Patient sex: M
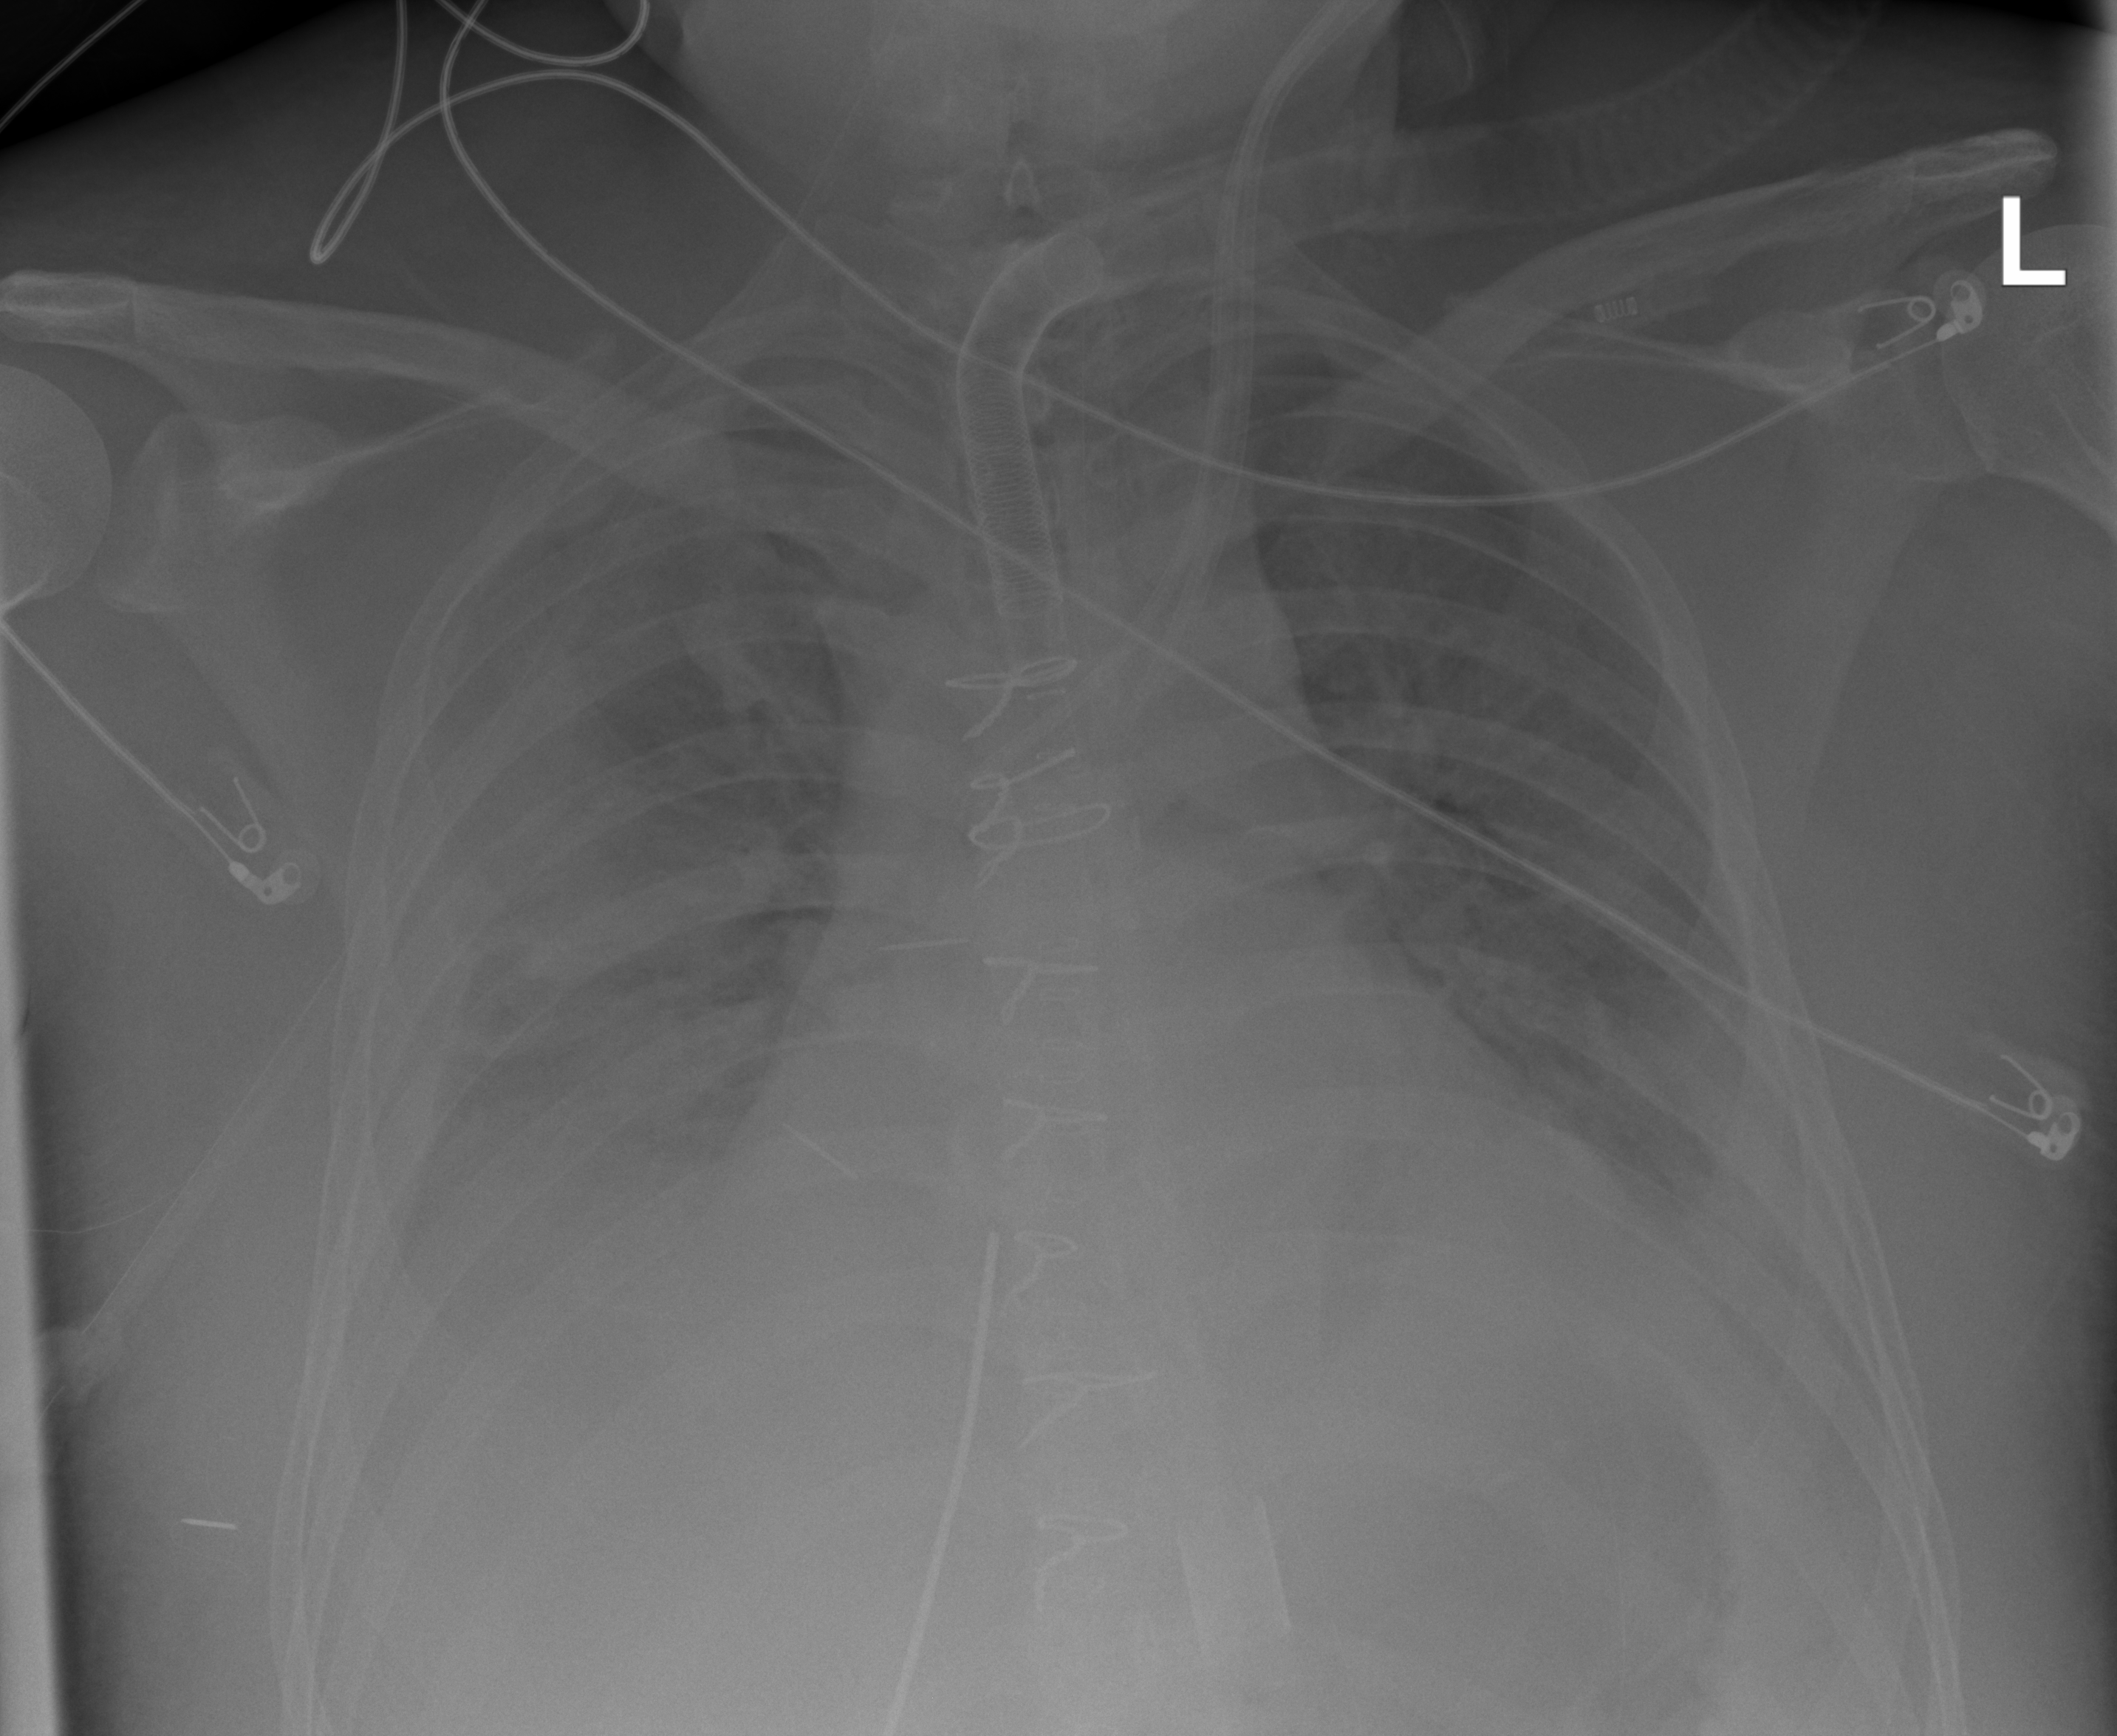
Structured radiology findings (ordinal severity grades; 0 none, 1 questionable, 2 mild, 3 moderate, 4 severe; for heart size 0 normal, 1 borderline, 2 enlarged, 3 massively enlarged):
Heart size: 2
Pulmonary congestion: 3
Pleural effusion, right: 3
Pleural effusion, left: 2
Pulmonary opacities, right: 2
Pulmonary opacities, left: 2
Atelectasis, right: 2
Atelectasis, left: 2